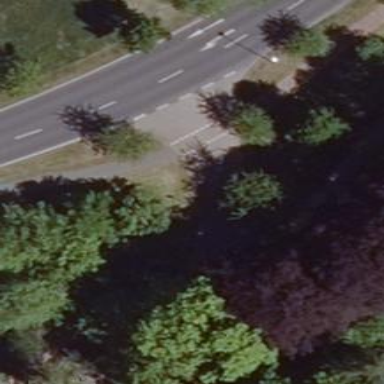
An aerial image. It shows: Road with "give way" sign.